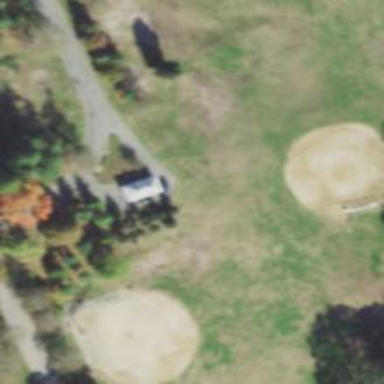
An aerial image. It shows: Baseball pitch for leisure and sports activities.